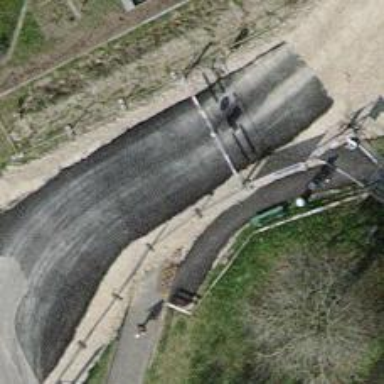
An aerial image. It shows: Cycleway with concrete surface.